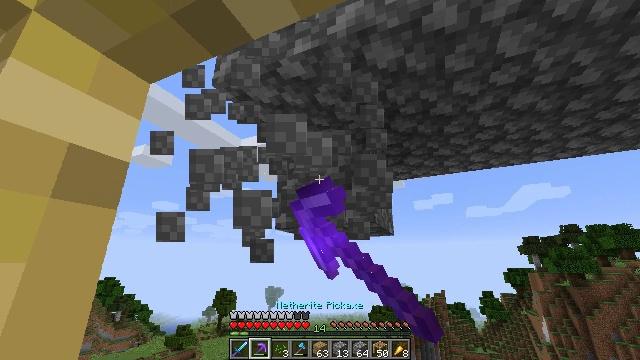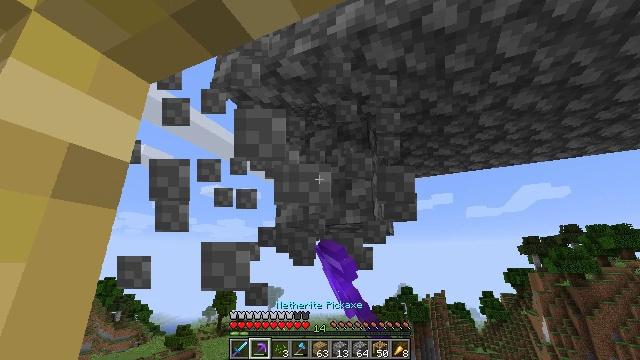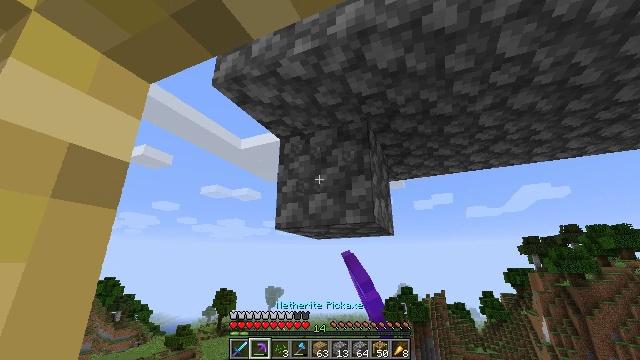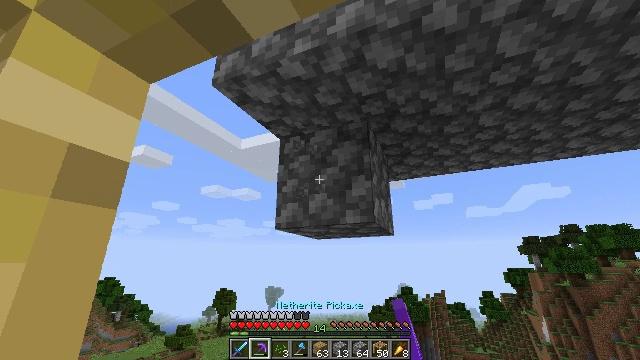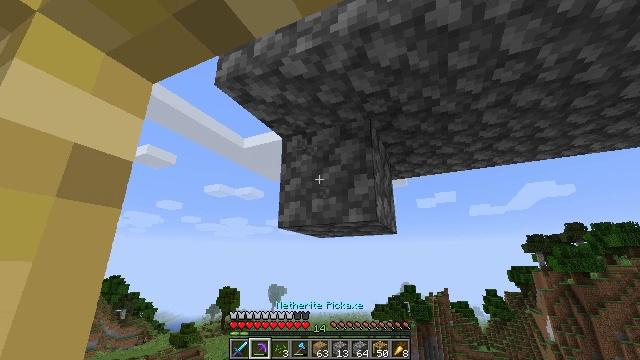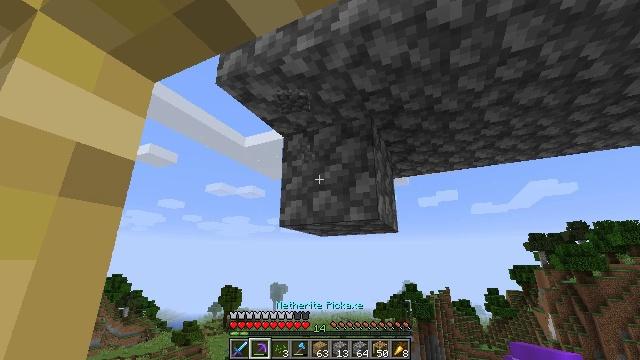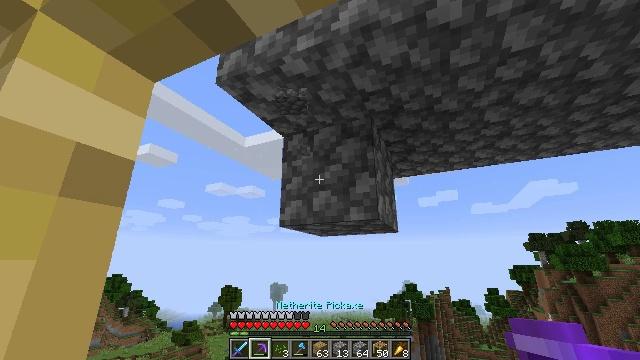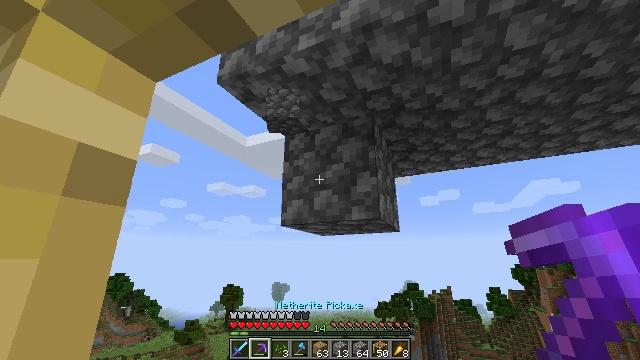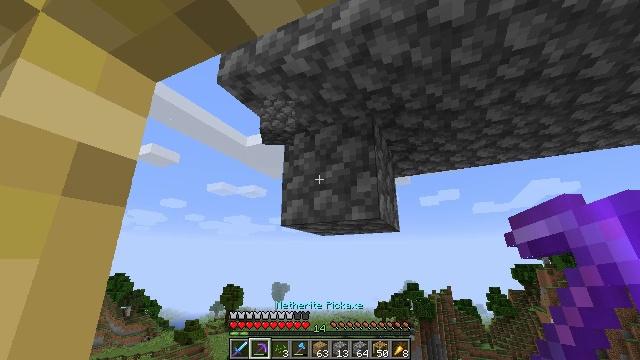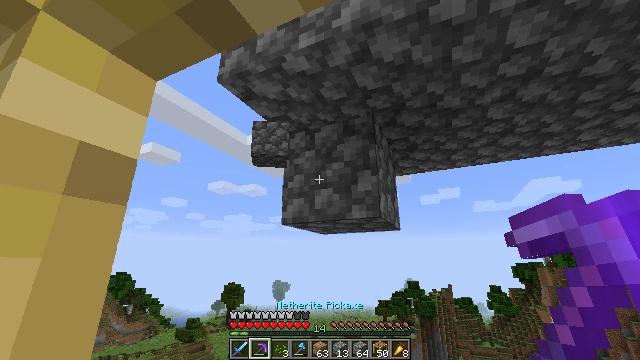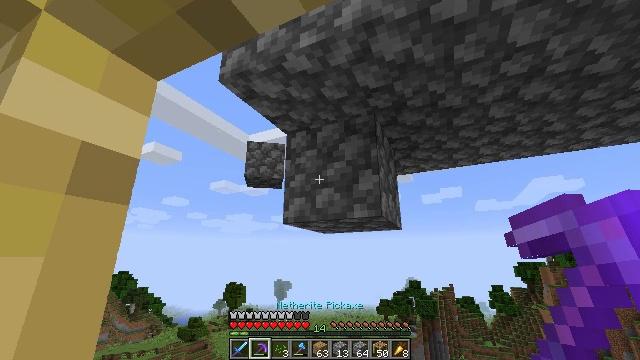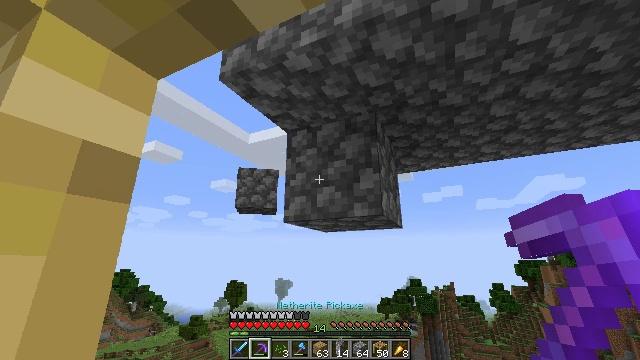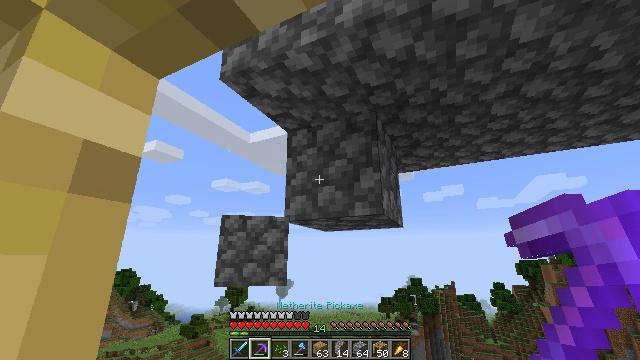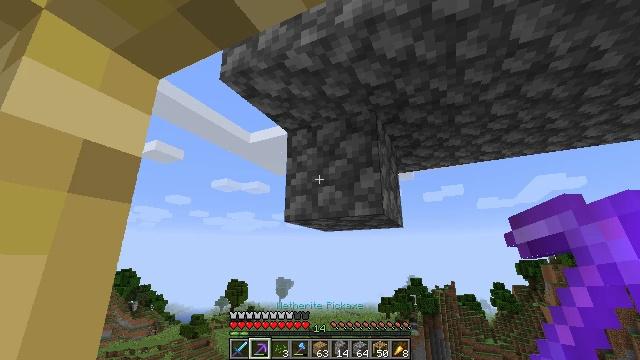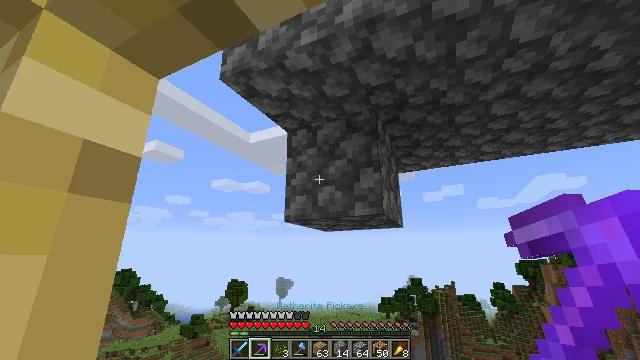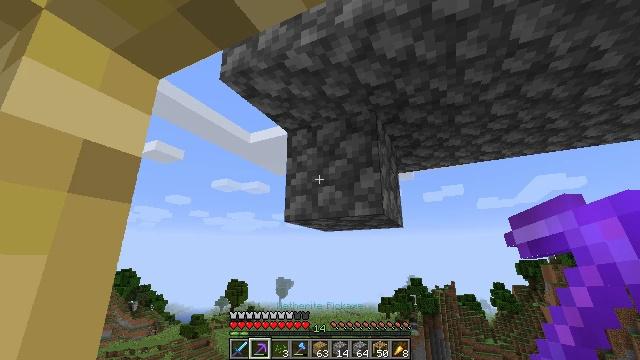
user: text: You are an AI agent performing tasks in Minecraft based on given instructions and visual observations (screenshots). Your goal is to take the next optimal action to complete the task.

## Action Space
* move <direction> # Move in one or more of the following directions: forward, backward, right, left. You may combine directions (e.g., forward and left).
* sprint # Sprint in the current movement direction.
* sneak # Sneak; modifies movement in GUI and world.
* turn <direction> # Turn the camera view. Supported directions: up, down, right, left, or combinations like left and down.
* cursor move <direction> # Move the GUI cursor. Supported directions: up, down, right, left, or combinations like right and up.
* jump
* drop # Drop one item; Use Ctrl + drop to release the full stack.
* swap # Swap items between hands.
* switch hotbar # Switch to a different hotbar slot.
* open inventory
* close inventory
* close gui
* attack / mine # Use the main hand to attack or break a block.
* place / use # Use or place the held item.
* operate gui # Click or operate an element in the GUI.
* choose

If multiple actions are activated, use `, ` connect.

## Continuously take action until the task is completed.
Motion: motion action
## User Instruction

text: Break the scaffolding for reuse.
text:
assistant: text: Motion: attack / mine
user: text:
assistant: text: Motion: no_op
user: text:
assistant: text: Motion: no_op
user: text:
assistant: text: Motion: no_op
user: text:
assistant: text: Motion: no_op
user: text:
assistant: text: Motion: no_op
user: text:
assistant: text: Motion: no_op
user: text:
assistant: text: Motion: no_op
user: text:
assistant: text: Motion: no_op
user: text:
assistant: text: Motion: no_op
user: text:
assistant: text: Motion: no_op
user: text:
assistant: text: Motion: no_op
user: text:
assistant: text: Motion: no_op
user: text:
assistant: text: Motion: no_op
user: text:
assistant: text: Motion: no_op
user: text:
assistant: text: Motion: no_op
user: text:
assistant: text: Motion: no_op
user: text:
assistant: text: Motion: no_op
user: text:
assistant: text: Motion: turn left and down
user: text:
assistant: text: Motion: turn left and down
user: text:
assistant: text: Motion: turn left and down
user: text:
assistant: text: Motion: turn left and down
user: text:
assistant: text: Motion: turn left
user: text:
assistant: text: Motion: turn left
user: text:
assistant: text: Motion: turn left
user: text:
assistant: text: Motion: turn left and down
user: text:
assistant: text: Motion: turn left and down
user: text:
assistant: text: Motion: turn left and down
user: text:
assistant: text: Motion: turn down
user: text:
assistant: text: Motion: turn down